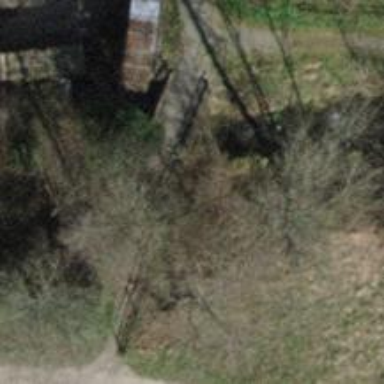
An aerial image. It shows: Path leading to bridge.